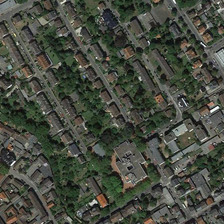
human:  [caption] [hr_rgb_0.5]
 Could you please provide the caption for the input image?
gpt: many buildings and green trees are in a dense residential area .

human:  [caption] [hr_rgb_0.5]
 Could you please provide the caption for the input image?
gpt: many buildings and green trees are in a dense residential area .

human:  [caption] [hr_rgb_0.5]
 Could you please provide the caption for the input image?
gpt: many buildings and green trees are in a dense residential area .

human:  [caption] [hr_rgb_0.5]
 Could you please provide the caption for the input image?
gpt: many buildings and green trees are in a dense residential area .

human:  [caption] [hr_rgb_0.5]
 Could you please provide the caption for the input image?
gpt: many buildings and green trees are in a dense residential area .